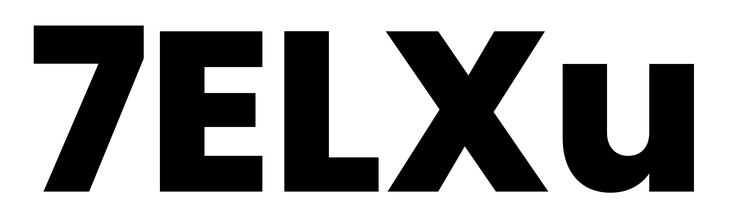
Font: Poppins-ExtraBold